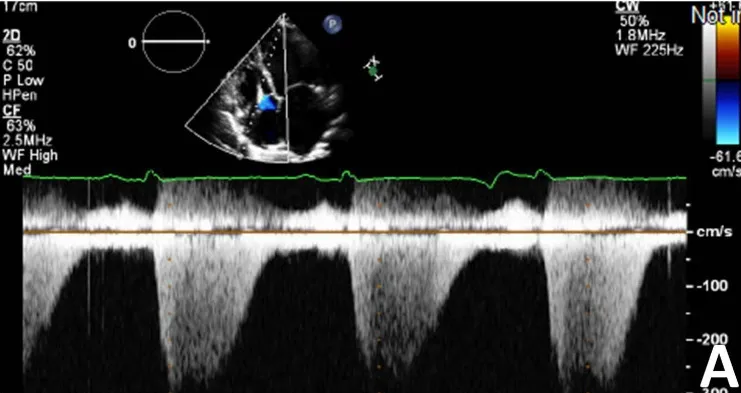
(A) Transthoracic cardiogram demonstrating severely reduced LV function with severe biatrial enlargement.
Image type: radiology (ultrasound)